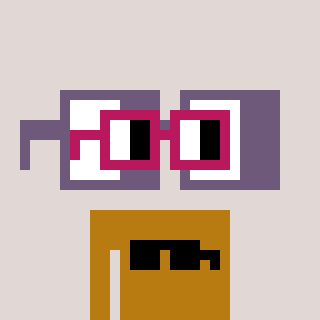
a pixel art character with square dark red glasses, a glasses-shaped head and a gold-colored body on a warm background